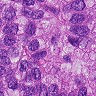
Metastatic tissue present: yes